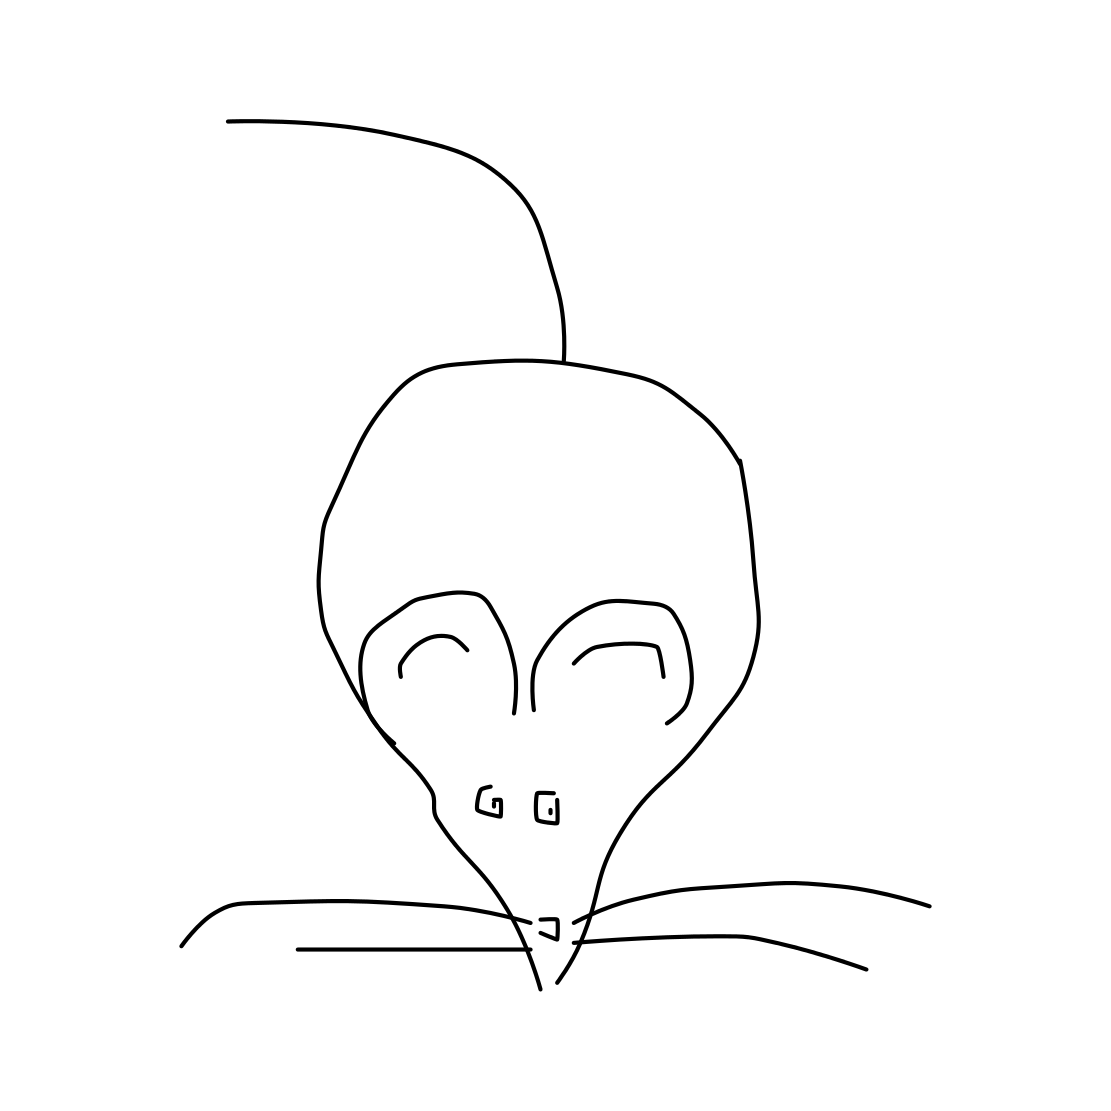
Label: mouse (animal)